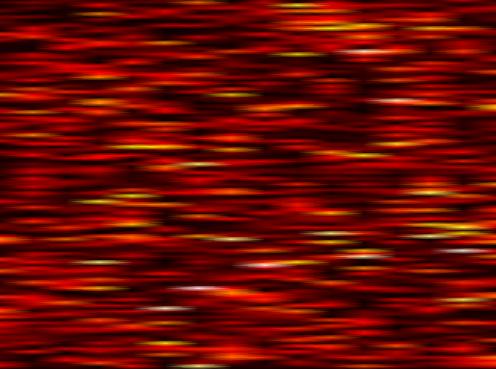
Label: UFMC